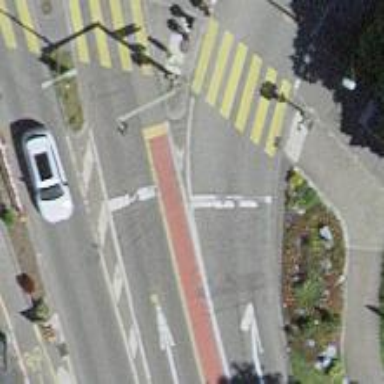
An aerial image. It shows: Secondary road with asphalt surface and dedicated cycle lane.